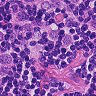
Metastatic tissue present: yes